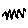
Label: zigzag